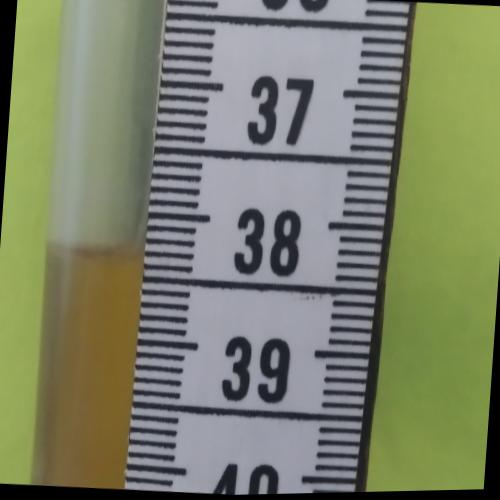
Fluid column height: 38.3 cm